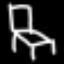
Label: chair